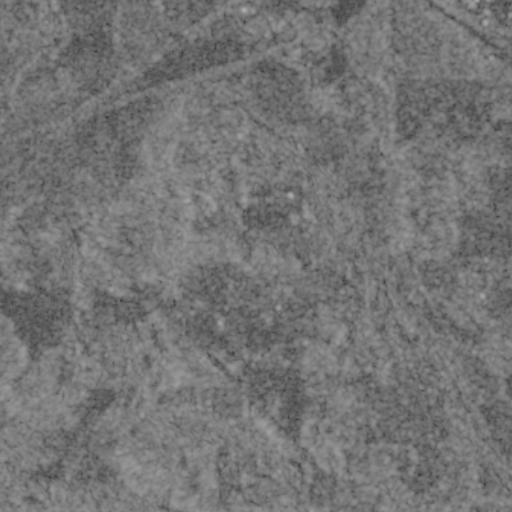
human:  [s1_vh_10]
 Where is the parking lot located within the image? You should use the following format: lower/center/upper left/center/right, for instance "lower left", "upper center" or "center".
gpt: The parking lot is located in the upper right of the image.
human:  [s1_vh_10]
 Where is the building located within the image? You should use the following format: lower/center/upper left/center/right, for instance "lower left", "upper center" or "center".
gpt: The building is located in the upper right of the image.
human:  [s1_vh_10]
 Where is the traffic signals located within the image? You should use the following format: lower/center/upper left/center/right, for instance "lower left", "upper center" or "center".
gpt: The traffic signals is located in the upper right of the image.
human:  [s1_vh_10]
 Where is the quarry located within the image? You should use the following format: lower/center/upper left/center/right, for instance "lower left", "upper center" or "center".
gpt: There is no quarry in the image.

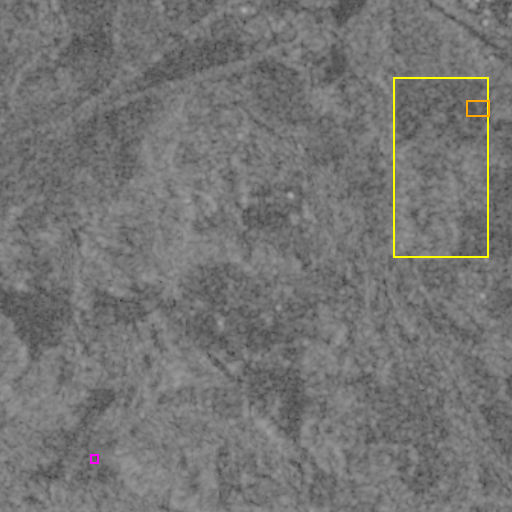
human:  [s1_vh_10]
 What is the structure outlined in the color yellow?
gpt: The structure outlined in yellow is a park.
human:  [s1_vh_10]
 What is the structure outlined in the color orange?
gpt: The structure outlined in orange is a parking lot.
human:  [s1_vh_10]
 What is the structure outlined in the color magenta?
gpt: The structure outlined in magenta is a building.
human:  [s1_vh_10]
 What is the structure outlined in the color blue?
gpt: There is no blue outline.